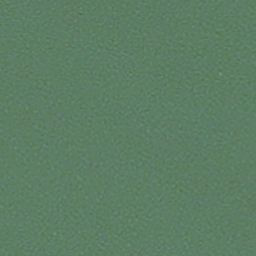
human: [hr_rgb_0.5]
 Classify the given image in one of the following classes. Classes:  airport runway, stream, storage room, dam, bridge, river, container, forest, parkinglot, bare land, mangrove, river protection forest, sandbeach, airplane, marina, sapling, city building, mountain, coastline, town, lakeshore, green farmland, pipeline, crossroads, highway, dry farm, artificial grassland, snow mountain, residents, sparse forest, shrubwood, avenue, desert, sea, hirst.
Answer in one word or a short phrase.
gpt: sea